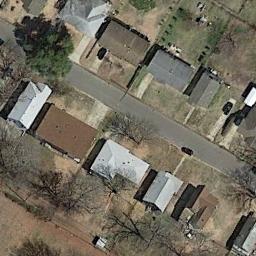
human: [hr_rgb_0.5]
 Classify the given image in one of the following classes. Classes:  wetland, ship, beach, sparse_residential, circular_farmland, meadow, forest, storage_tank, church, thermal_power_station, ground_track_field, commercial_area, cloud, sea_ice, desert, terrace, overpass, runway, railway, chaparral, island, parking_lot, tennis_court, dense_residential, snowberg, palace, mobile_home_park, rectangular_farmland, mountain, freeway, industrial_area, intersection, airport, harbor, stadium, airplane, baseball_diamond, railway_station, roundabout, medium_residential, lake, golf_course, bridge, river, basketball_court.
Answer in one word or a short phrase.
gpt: medium_residential